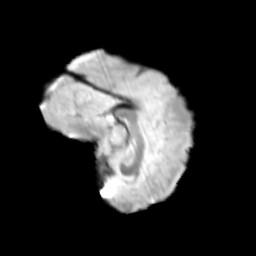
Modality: T2w
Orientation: sagittal
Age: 11
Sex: male
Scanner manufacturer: siemens
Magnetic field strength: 3 T
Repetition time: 3.8 s
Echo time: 0.07 s